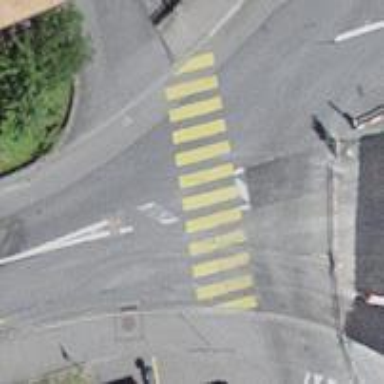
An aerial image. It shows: Uncontrolled zebra crossing with zebra markings.